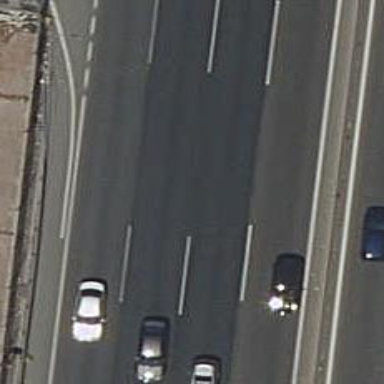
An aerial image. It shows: Motorway.